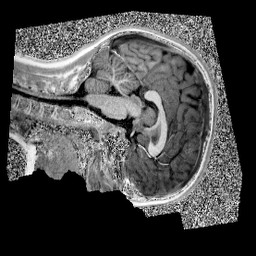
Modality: UNIT1
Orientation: sagittal
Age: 11
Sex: female
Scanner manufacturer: siemens
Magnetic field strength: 3 T
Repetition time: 4 s
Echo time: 0.00299 s